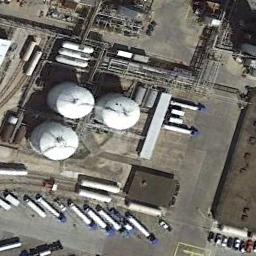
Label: storage_tank